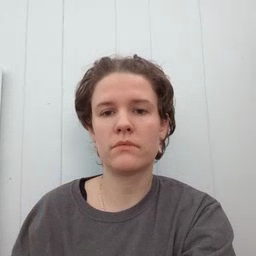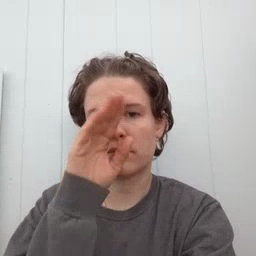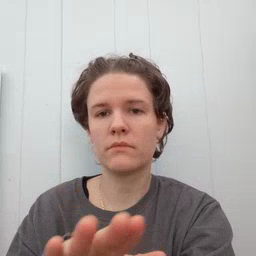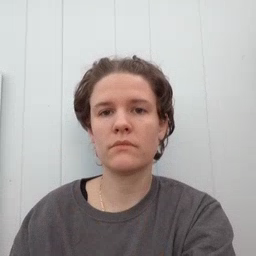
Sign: elephant